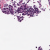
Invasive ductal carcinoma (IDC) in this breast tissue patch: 0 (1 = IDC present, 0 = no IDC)